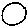
Label: circle